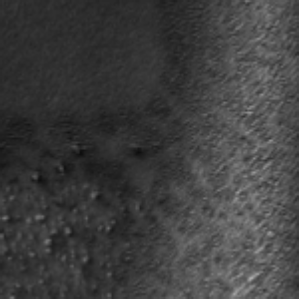
Label: frost